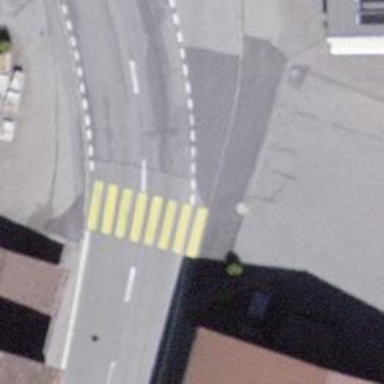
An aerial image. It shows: Public transport stop position.